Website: slack
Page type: billing-address
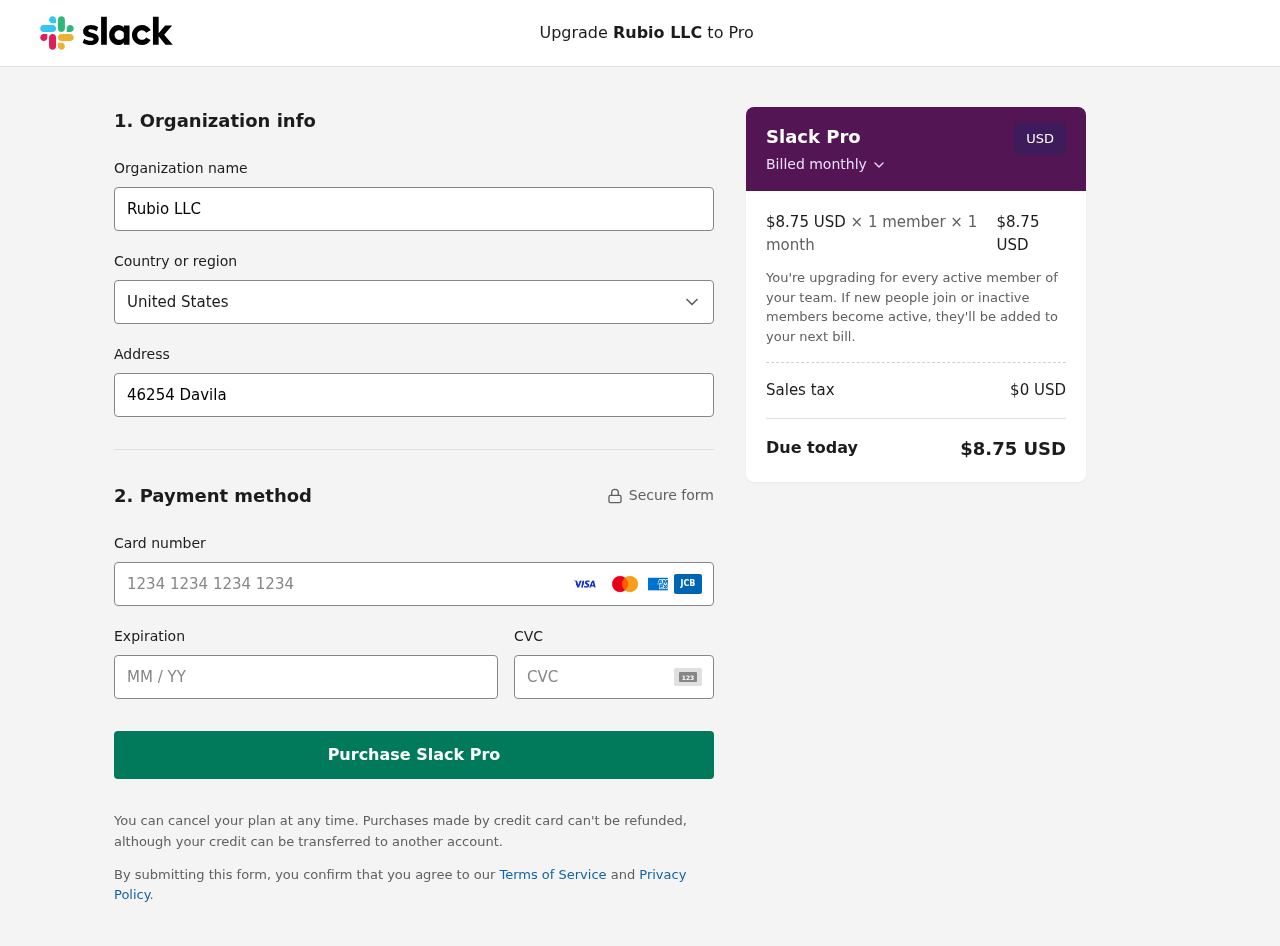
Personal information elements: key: PII_CARD_CVV
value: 318
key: PII_CARD_EXPIRY
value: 01/30
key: PII_CARD_NUMBER
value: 4100 2804 2572 5347
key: PII_COMPANY
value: Rubio LLC
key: PII_COUNTRY
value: United States
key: PII_STREET
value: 46254 Davila Mountain Suite 580
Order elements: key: ORDER_PRICE_PER_MEMBER
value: $8.75 USD
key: ORDER_MEMBER_COUNT
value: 1
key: ORDER_MONTH_COUNT
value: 1
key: ORDER_SUBTOTAL
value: $8.75 USD
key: ORDER_TAX
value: $0
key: ORDER_TOTAL
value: $8.75 USD